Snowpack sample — Rabbit Ears Pass, Jackson County, Colorado, USA (12/17/25, 1:08 PM MST)
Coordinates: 40.387, -106.625
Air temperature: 34 °F
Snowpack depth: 46 cm
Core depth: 30 cm
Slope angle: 6°, slope face: 165°
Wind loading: medium
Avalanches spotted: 0
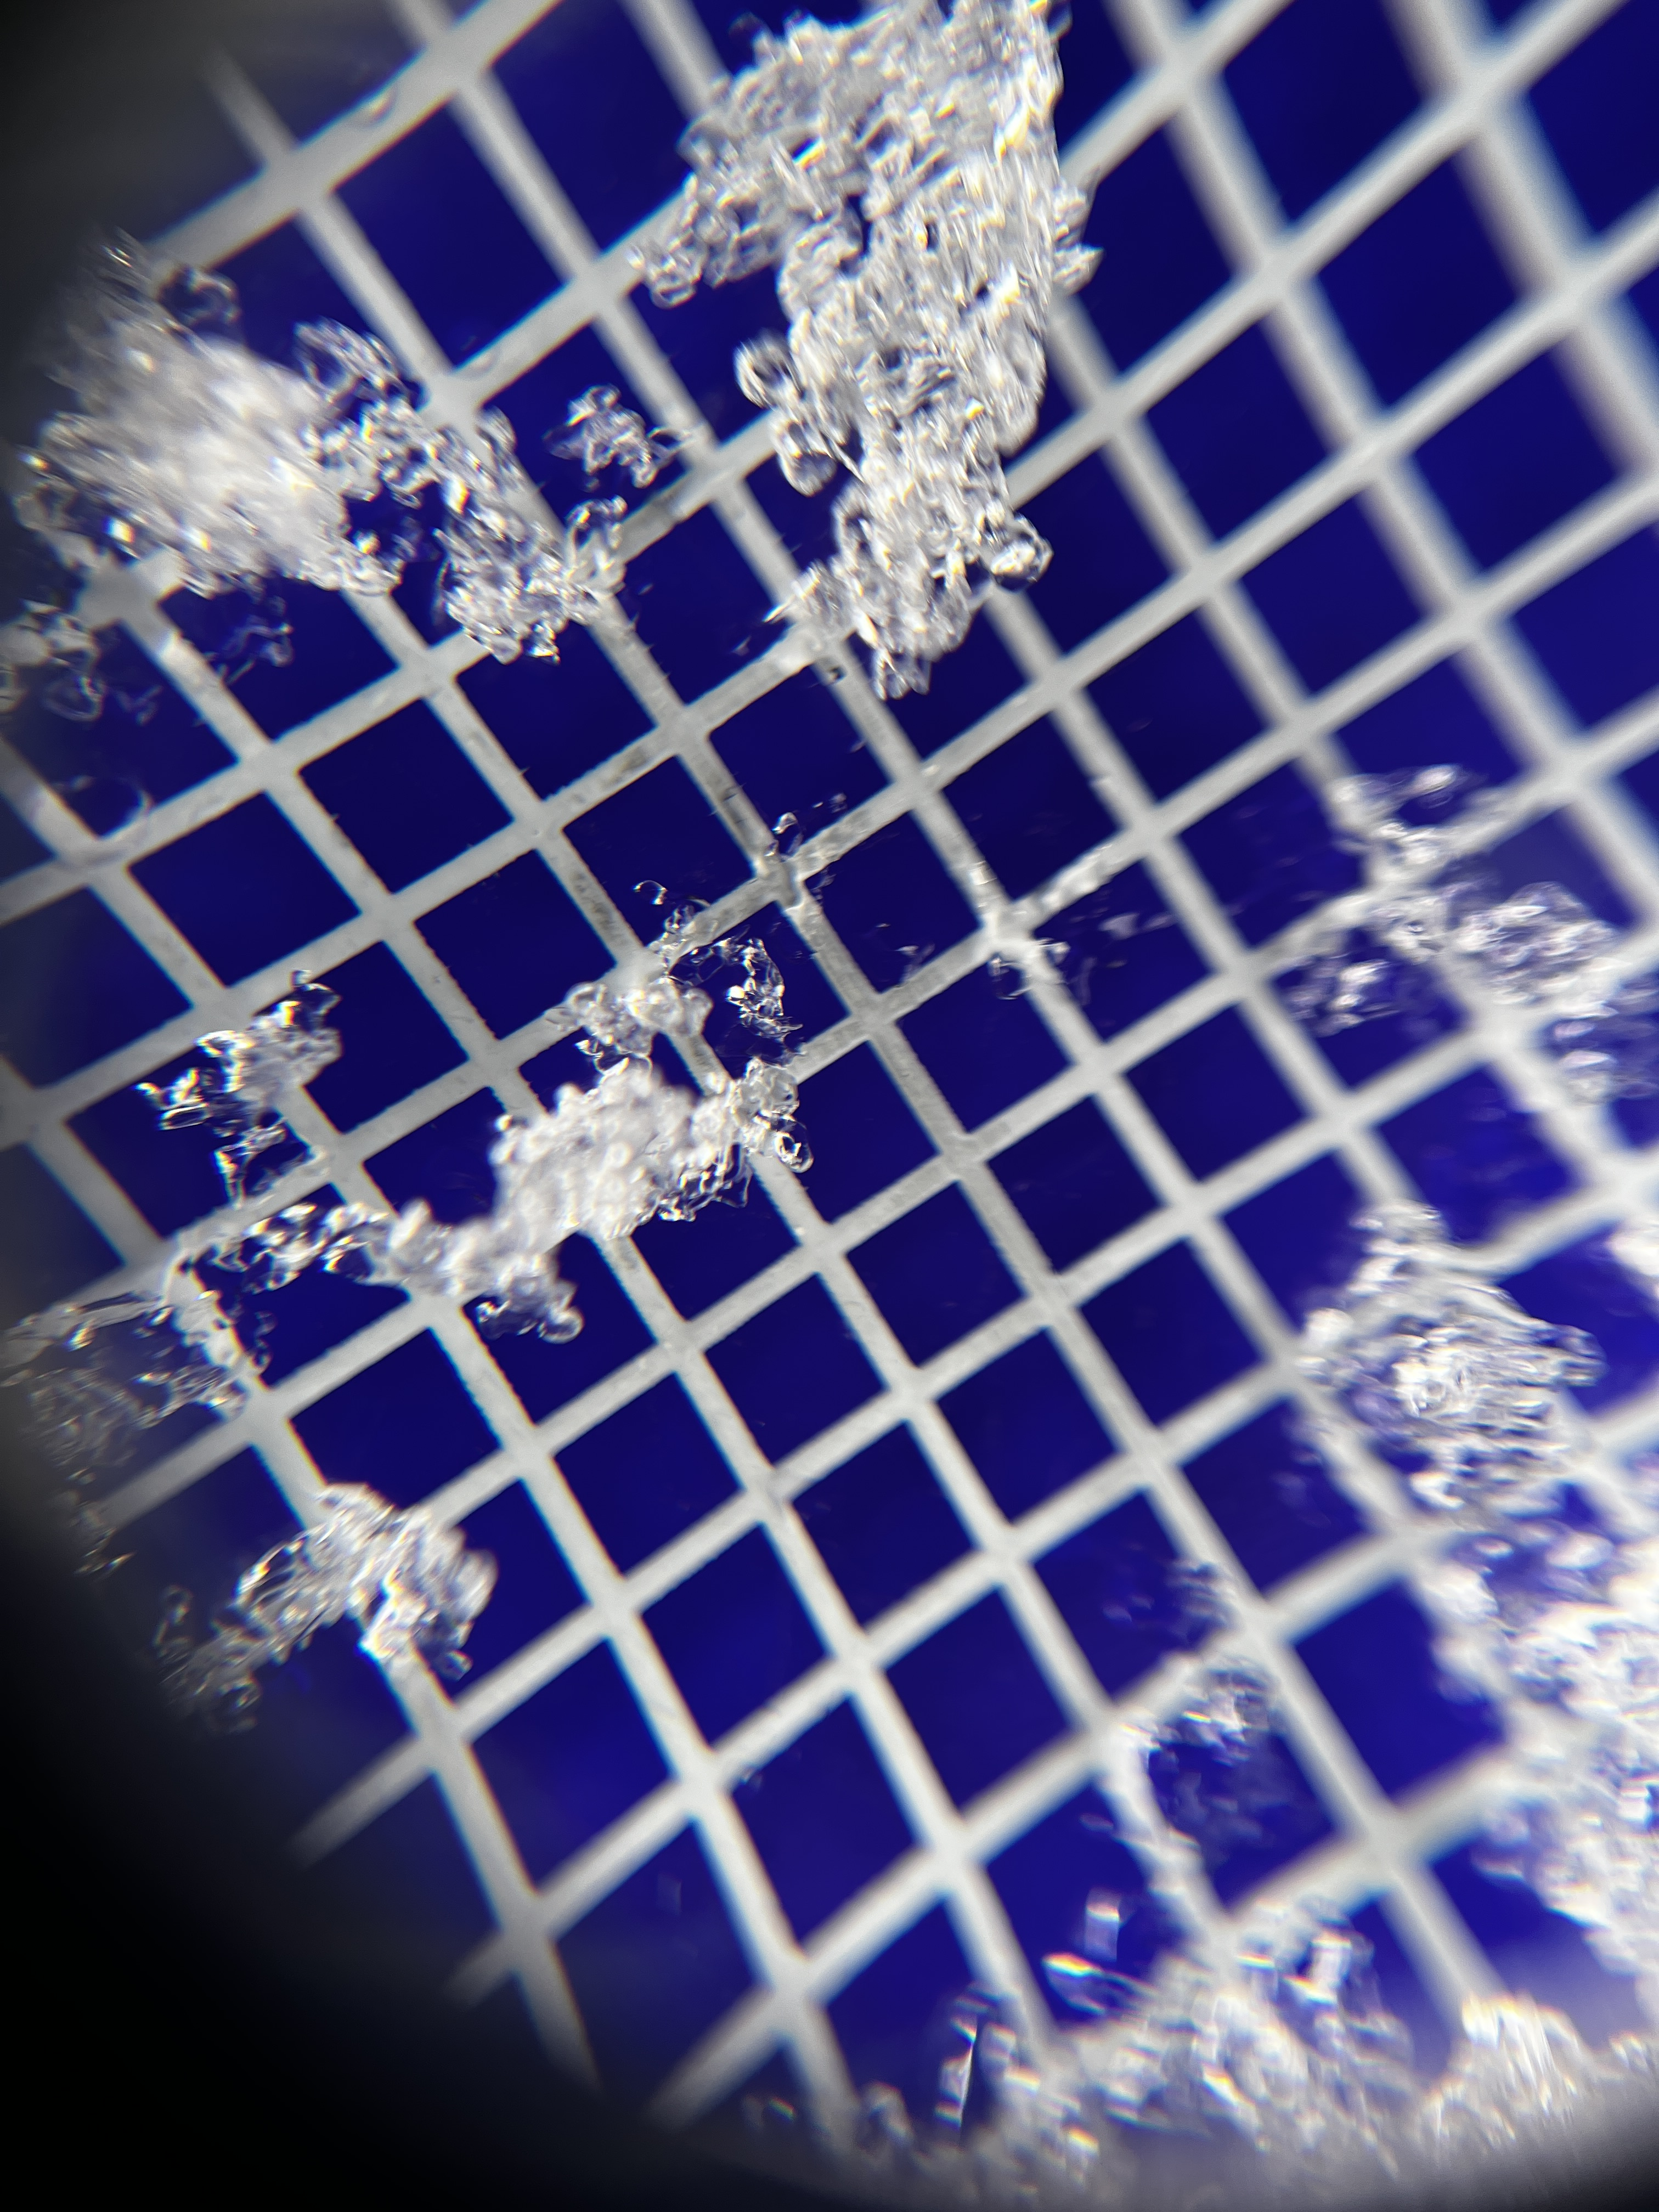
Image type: magnified_profile
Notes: No avalanches spotted nearby, although collected in a meadowy area with minimal risk on this face of the pass.